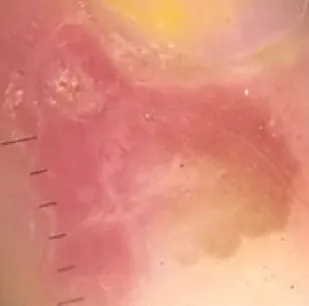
Dermoscopy of pigmented nail fold squamous cell carcinoma shows areas of homogeneous brown pigmentation, pigmented dots or globules, polymorphic vessels.
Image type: endoscopy (airway_endoscopy)